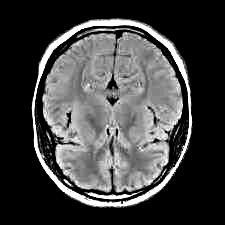
Label: notumor